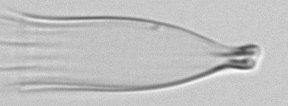
Label: Favella